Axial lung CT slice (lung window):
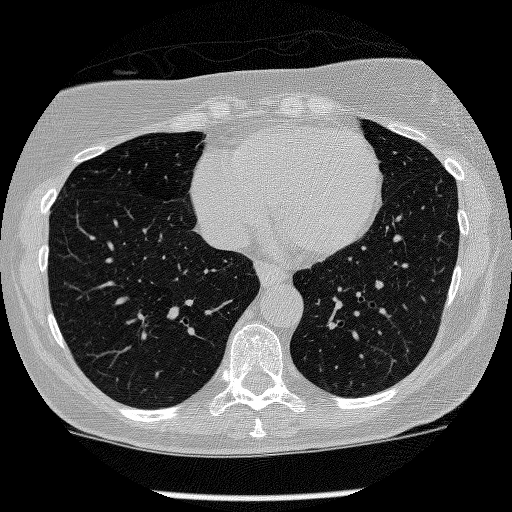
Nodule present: no